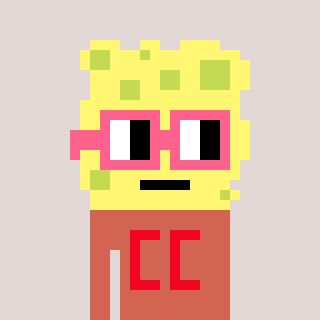
a pixel art character with square pink glasses, a sponge-shaped head and a peachy-colored body on a warm background